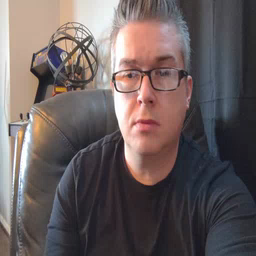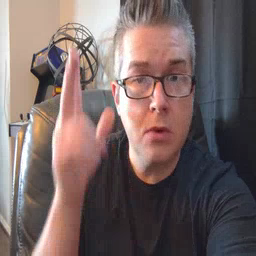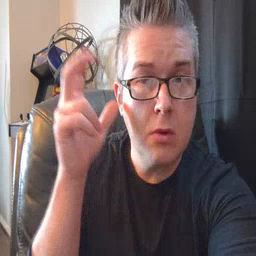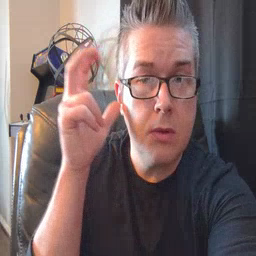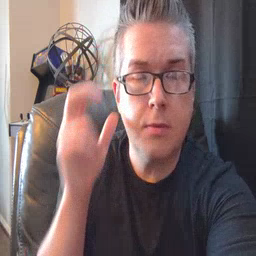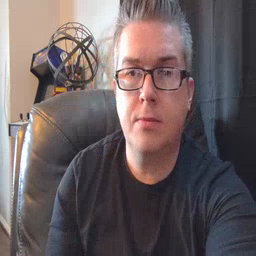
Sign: hear